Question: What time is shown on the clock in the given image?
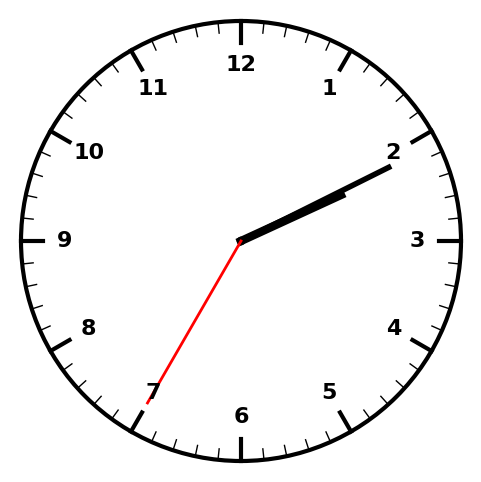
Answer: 02:10:35